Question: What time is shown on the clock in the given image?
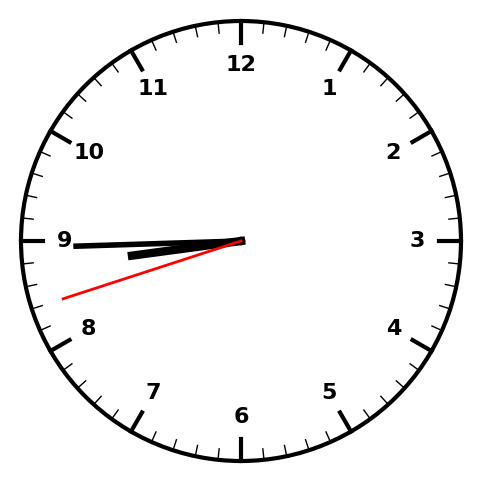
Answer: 08:44:42